Question: I am trying to add a header or footer to pages within a pdf document. This is explained in the iTextInAction book as the correct way to add direct content to a page. However when I try to open this document in Adobe I get the following error, and have some issues printing as well. Any ideas?

'''
Dim reader As PdfReader = Nothing
Dim stamper As PdfStamper = Nothing
Try
reader = New PdfReader(inputFile)
stamper = New PdfStamper(reader, New IO.FileStream(outputFile, IO.FileMode.Append))
Dim fontSz As Single = 10.0F
Dim font As New Font(font.FontFamily.HELVETICA, fontSz, 1, BaseColor.GRAY)
Dim chunk As New Chunk(headerText, font)
Dim rect As Rectangle = reader.GetPageSizeWithRotation(1)
'''
Here I am just adjusting the size of the text to make sure it fits within the page boundaries
'''
While chunk.GetWidthPoint() > rect.Width
fontSz -= 1.0F
font = New Font(font.FontFamily.HELVETICA, fontSz, 1, BaseColor.GRAY)
chunk = New Chunk(wm.ToString(), font)
End While
'''
This is where I get the overcontent and add my text to it
'''
For pageNo As Int32 = 1 To reader.NumberOfPages
Dim phrase As New Phrase(chunk)
Dim x As Single = (rect.Width / 2) - (phrase.Chunks(0).GetWidthPoint() / 2)
Dim y As Single = If(wm.WatermarkPosition = "Header", rect.Height - font.Size, 1.0F)
Dim canvas As PdfContentByte = stamper.GetOverContent(pageNo)
canvas.BeginText()
ColumnText.ShowTextAligned(canvas, Element.ALIGN_LEFT, phrase, x, y, 0)
canvas.EndText()
Next
Catch ex As iTextSharp.text.pdf.BadPasswordException
Throw New InvalidOperationException("Page extraction is not supported for this pdf document. It must be allowed in order to add a watermark.")
Finally
reader.Close()
stamper.Close()
End Try
'''
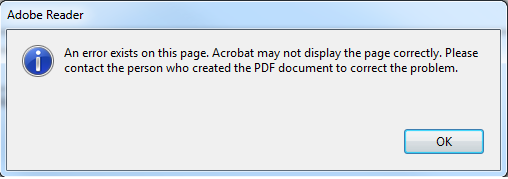
Answer: You're problem is probably this line:
'''
stamper = New PdfStamper(reader, New IO.FileStream(outputFile, IO.FileMode.Append))
'''
You are telling .Net to write the contents to a file in append mode. If the file doesn't exist then it creates the file but subsequent writes go to the end producing a corrupt PDF. You should change this to 'IO.FileMode.Create'
Also, while you're at it, I usually recommend being even more explicit with your 'FileStream' creation and tell .Net (and thus Windows) what you further intend for the stream. In this case, you are only ever going to write to it to you can say 'FileAccess.Write' and while you are writing to it you want to make sure no one else attempts to read from it (since it would be in an invalid state) so you can say 'FileShare.None'
'''
stamper = New PdfStamper(reader, New FileStream(outputFile, FileMode.Create, FileAccess.Write, FileShare.None))
'''
'IO.FileMode.Create''System.IO.FileMode.Create''import System.IO''FileMode.Create'